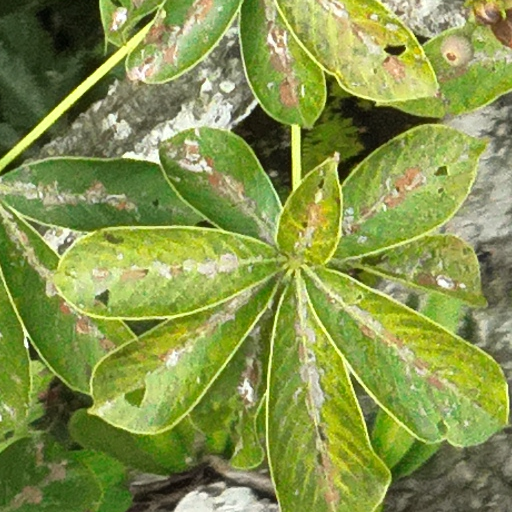
Species: Pseudobombax septenatum
GBIF accepted scientific name: Pseudobombax septenatum
Crown area (m\u00b2): 254.483